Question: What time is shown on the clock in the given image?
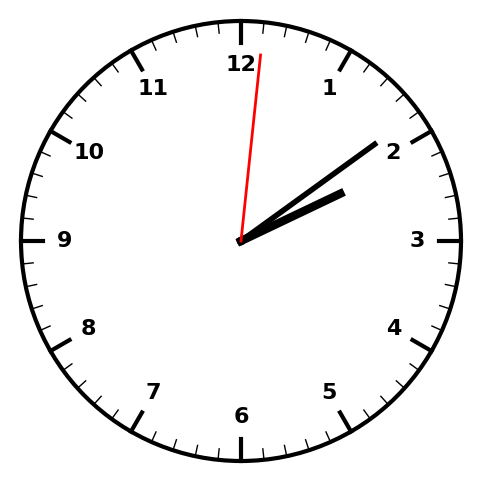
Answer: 02:09:01